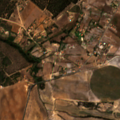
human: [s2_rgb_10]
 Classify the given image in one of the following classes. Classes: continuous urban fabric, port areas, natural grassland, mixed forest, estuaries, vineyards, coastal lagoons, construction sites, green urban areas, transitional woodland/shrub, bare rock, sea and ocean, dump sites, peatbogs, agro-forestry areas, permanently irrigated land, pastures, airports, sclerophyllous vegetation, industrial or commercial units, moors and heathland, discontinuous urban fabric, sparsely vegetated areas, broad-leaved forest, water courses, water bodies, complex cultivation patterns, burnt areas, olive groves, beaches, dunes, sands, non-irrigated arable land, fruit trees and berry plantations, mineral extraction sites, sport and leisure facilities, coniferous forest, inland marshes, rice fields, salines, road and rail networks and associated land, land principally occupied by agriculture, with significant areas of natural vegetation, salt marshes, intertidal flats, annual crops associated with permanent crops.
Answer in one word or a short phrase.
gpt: non-irrigated arable land, permanently irrigated land, complex cultivation patterns, mixed forest, sclerophyllous vegetation